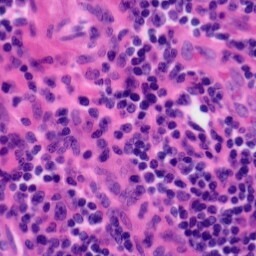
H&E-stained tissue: Tonsil